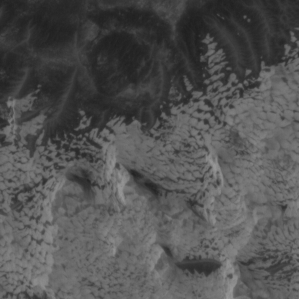
Label: non_frost